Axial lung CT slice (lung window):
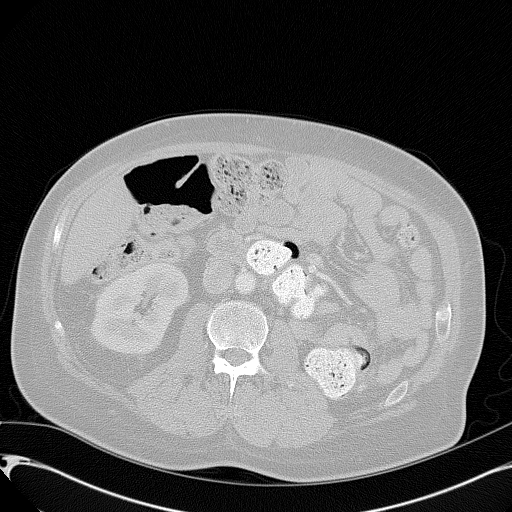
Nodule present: no